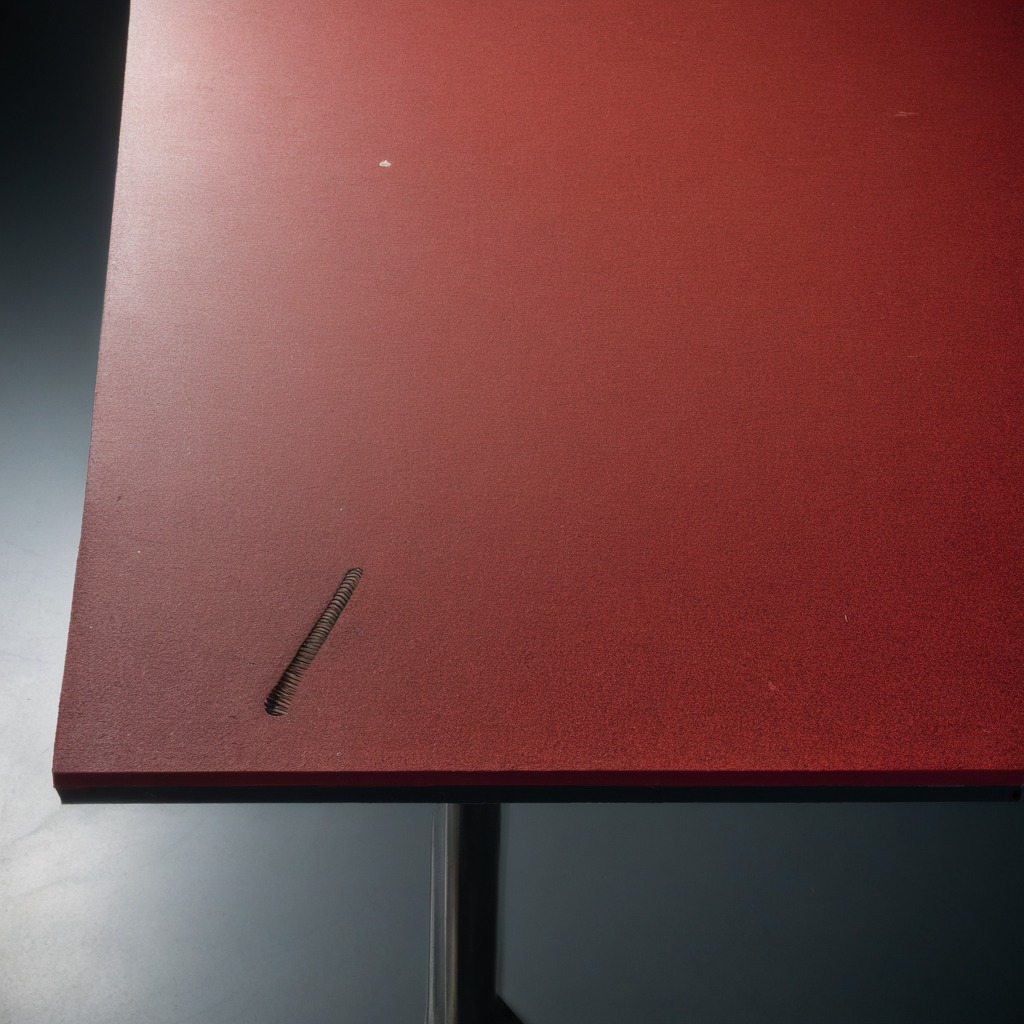
A coiled metal spring is lying on the clean granite tabletop covered with a red rubber mat inside a workshop under bright overhead lighting crisp shadows high clarity worn but beneath the mat